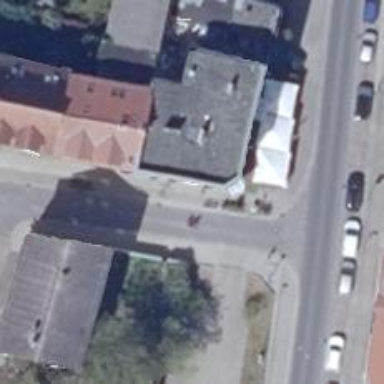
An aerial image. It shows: Restaurant.